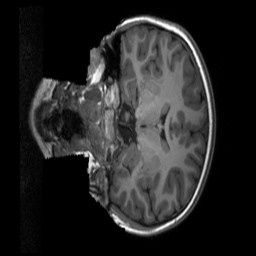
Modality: T1w
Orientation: coronal
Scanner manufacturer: siemens
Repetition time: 2.3 s
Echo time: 0.00229 s